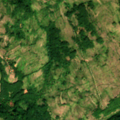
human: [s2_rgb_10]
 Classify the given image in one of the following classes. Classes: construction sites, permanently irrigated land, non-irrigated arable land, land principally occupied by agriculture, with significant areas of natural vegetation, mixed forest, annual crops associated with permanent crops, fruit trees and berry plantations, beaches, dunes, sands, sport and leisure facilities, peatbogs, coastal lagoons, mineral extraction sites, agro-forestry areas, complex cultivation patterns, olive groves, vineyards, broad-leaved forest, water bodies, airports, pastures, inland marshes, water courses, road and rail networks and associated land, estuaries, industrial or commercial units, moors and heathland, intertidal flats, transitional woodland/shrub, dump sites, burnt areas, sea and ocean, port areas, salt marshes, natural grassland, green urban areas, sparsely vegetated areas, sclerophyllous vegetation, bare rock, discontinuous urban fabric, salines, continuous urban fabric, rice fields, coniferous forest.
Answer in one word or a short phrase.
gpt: complex cultivation patterns, land principally occupied by agriculture, with significant areas of natural vegetation, broad-leaved forest